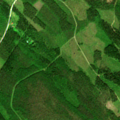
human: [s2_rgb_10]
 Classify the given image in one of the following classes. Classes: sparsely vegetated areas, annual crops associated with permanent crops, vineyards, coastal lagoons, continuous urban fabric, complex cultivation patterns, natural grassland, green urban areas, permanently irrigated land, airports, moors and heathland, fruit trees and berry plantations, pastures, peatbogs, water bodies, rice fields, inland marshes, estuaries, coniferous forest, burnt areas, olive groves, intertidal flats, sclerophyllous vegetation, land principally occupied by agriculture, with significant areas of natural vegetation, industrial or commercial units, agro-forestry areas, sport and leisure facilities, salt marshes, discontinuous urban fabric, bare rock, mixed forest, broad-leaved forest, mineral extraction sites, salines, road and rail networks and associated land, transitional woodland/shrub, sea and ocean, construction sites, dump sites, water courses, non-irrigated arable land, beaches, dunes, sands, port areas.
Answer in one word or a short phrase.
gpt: coniferous forest, mixed forest, transitional woodland/shrub